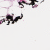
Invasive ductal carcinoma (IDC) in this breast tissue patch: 0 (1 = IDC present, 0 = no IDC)